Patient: sex M, age 48
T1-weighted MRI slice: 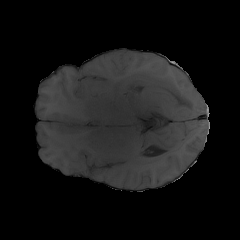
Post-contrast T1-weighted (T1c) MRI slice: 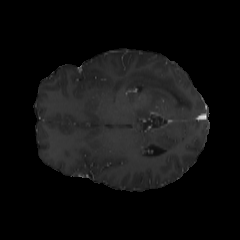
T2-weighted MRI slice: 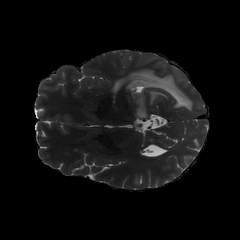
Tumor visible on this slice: yes
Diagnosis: Glioblastoma, IDH-wildtype
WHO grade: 4